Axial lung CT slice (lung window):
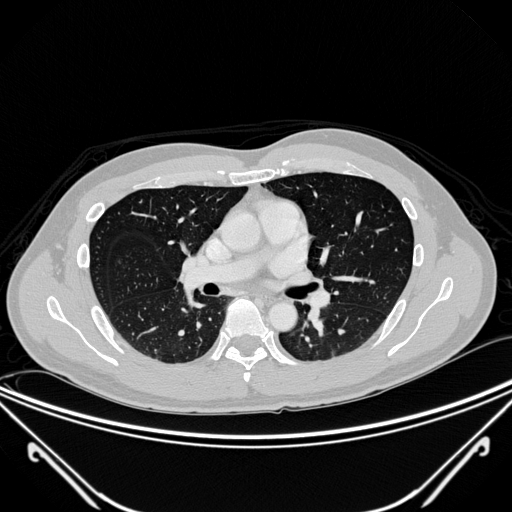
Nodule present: no